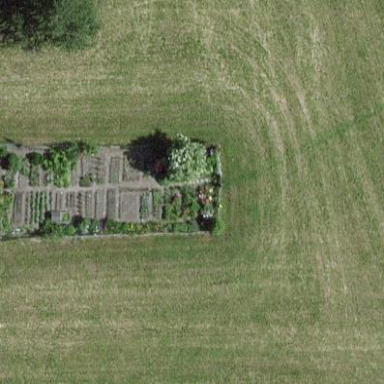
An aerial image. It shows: Garden area designated for leisure land.